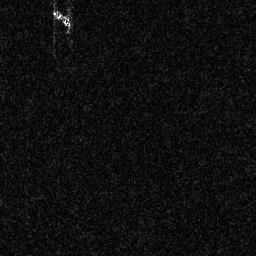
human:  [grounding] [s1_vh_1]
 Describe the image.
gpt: In the satellite image, there is  <ref>1 small ship </ref> <box>[[19, 2, 27, 10, 0]]</box> located at top left.